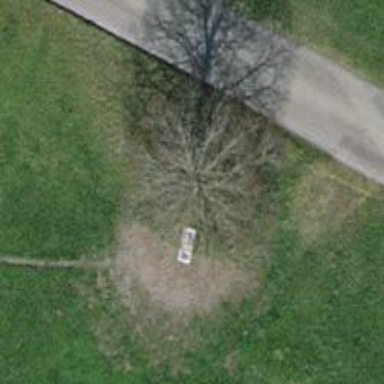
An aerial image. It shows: Brown bench in the vicinity.